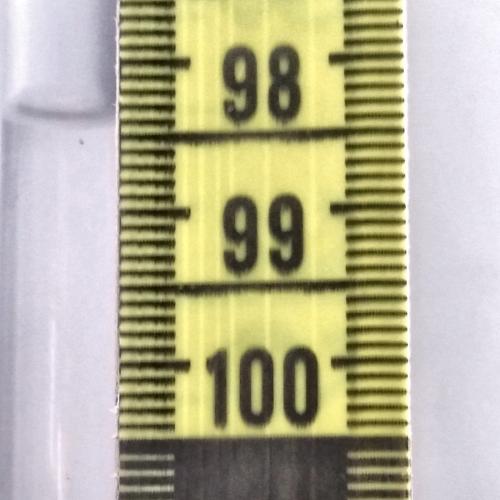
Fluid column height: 98.4 cm